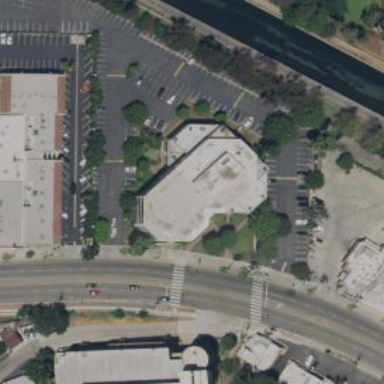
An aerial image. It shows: Commercial building.